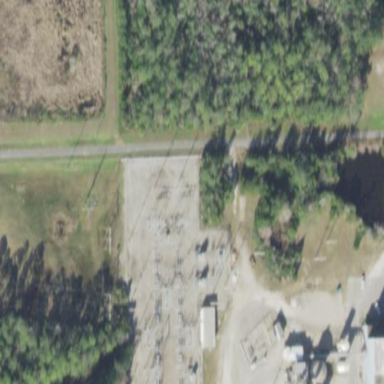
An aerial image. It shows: Transmission-level power substation.